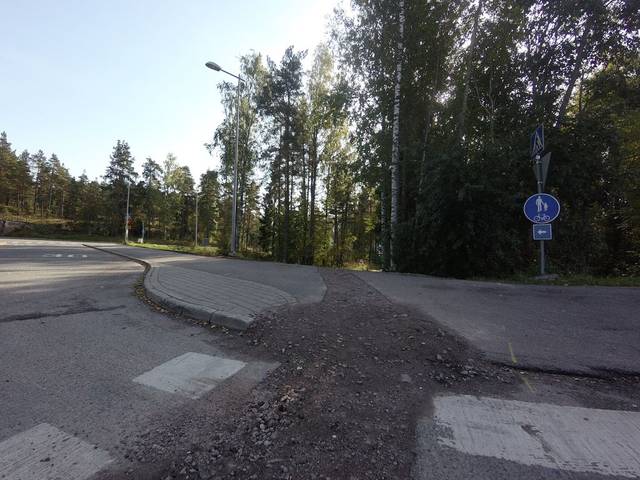
Region: Finland
Coordinates: 60.17, 24.626